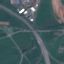
Land use / land cover: Highway